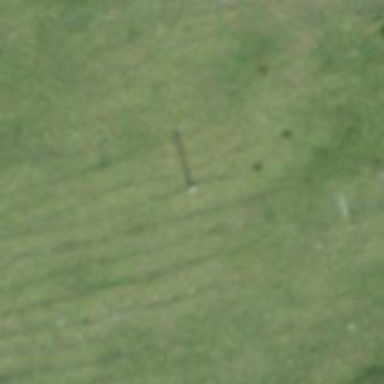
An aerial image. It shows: Utility pole as the man-made structure.